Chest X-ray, AP view. Patient: 62 years old, sex F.
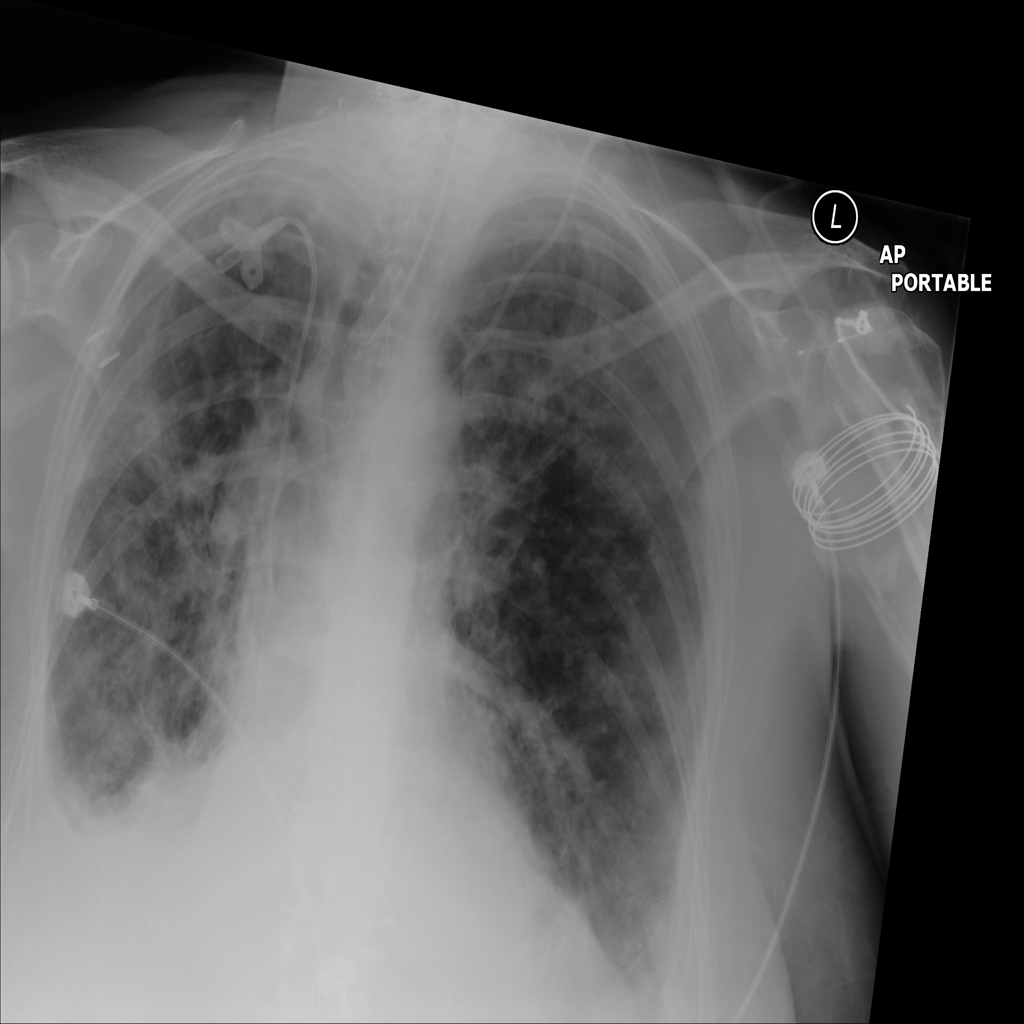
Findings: Infiltration